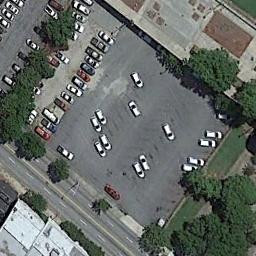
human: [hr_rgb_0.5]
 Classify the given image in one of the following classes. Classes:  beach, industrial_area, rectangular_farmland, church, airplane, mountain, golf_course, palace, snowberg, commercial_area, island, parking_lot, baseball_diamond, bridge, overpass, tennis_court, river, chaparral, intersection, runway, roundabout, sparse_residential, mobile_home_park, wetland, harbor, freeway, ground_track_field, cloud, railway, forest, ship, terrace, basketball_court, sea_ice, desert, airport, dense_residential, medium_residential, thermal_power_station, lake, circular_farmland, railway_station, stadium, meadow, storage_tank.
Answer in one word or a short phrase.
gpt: parking_lot